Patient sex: F
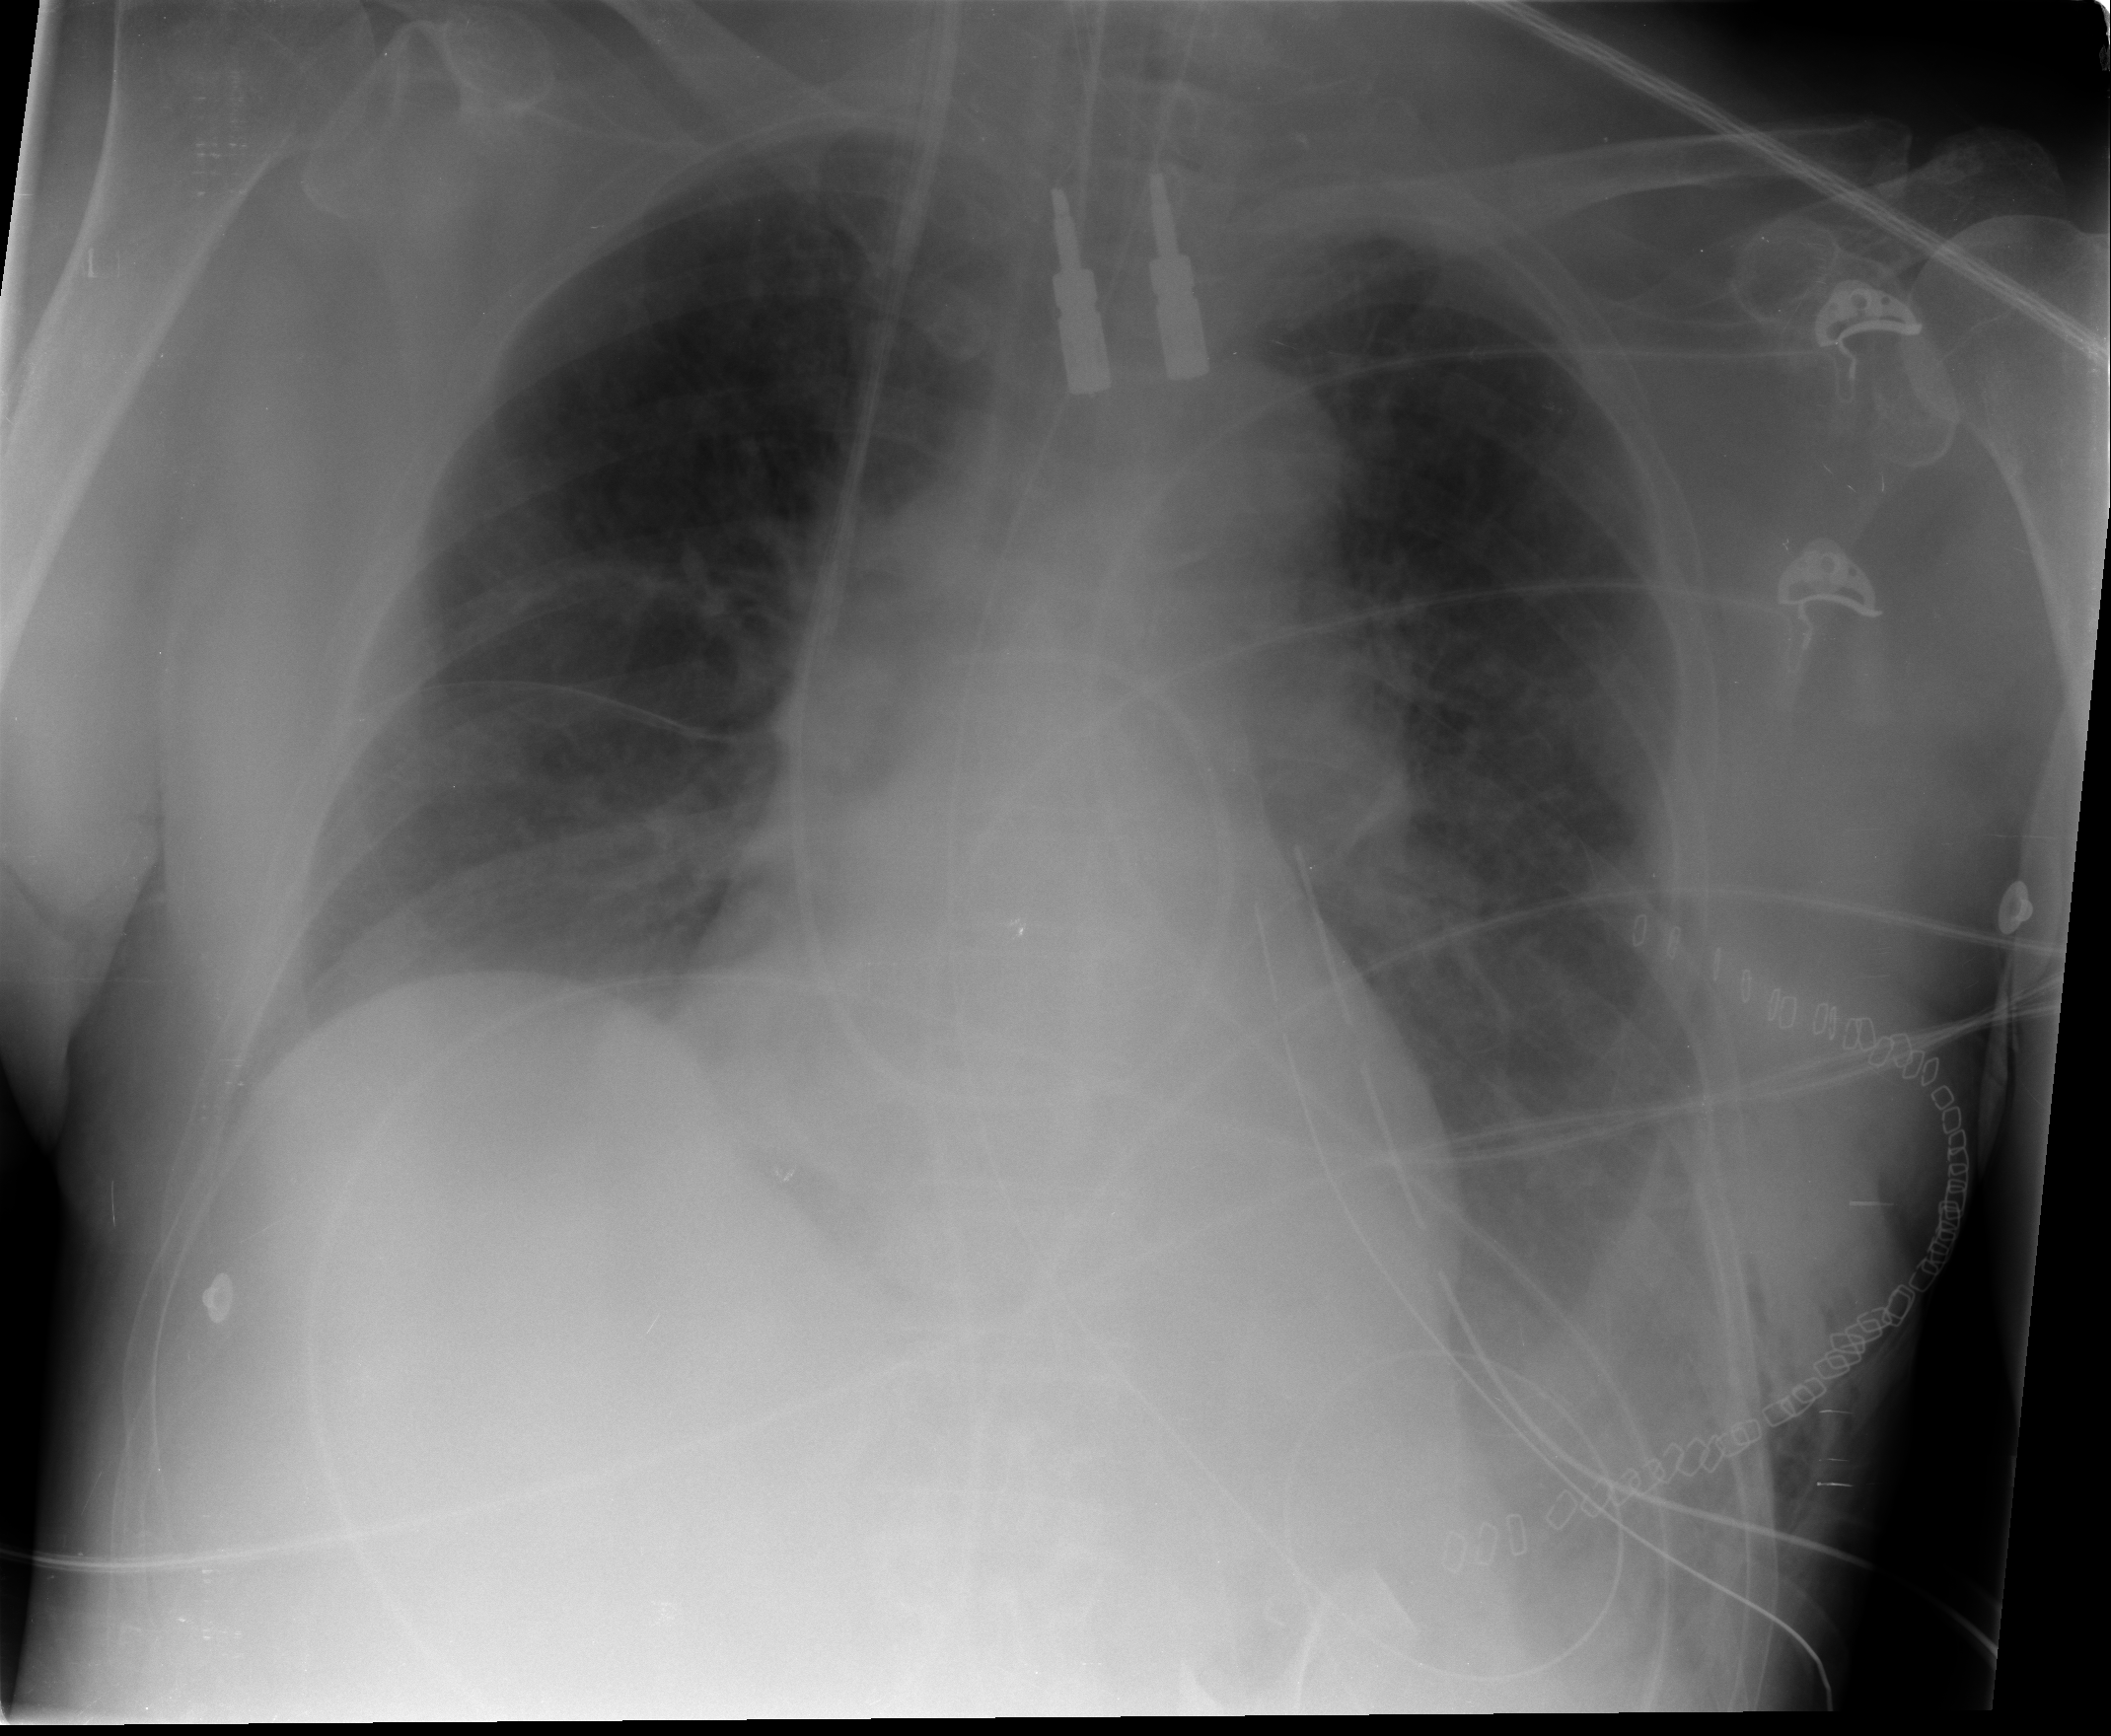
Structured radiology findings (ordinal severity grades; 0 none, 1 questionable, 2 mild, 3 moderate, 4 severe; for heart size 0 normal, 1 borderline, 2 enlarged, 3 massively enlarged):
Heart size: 0
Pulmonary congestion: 2
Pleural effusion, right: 0
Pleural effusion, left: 2
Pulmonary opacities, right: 0
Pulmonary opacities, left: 0
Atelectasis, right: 2
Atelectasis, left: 2